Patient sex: M
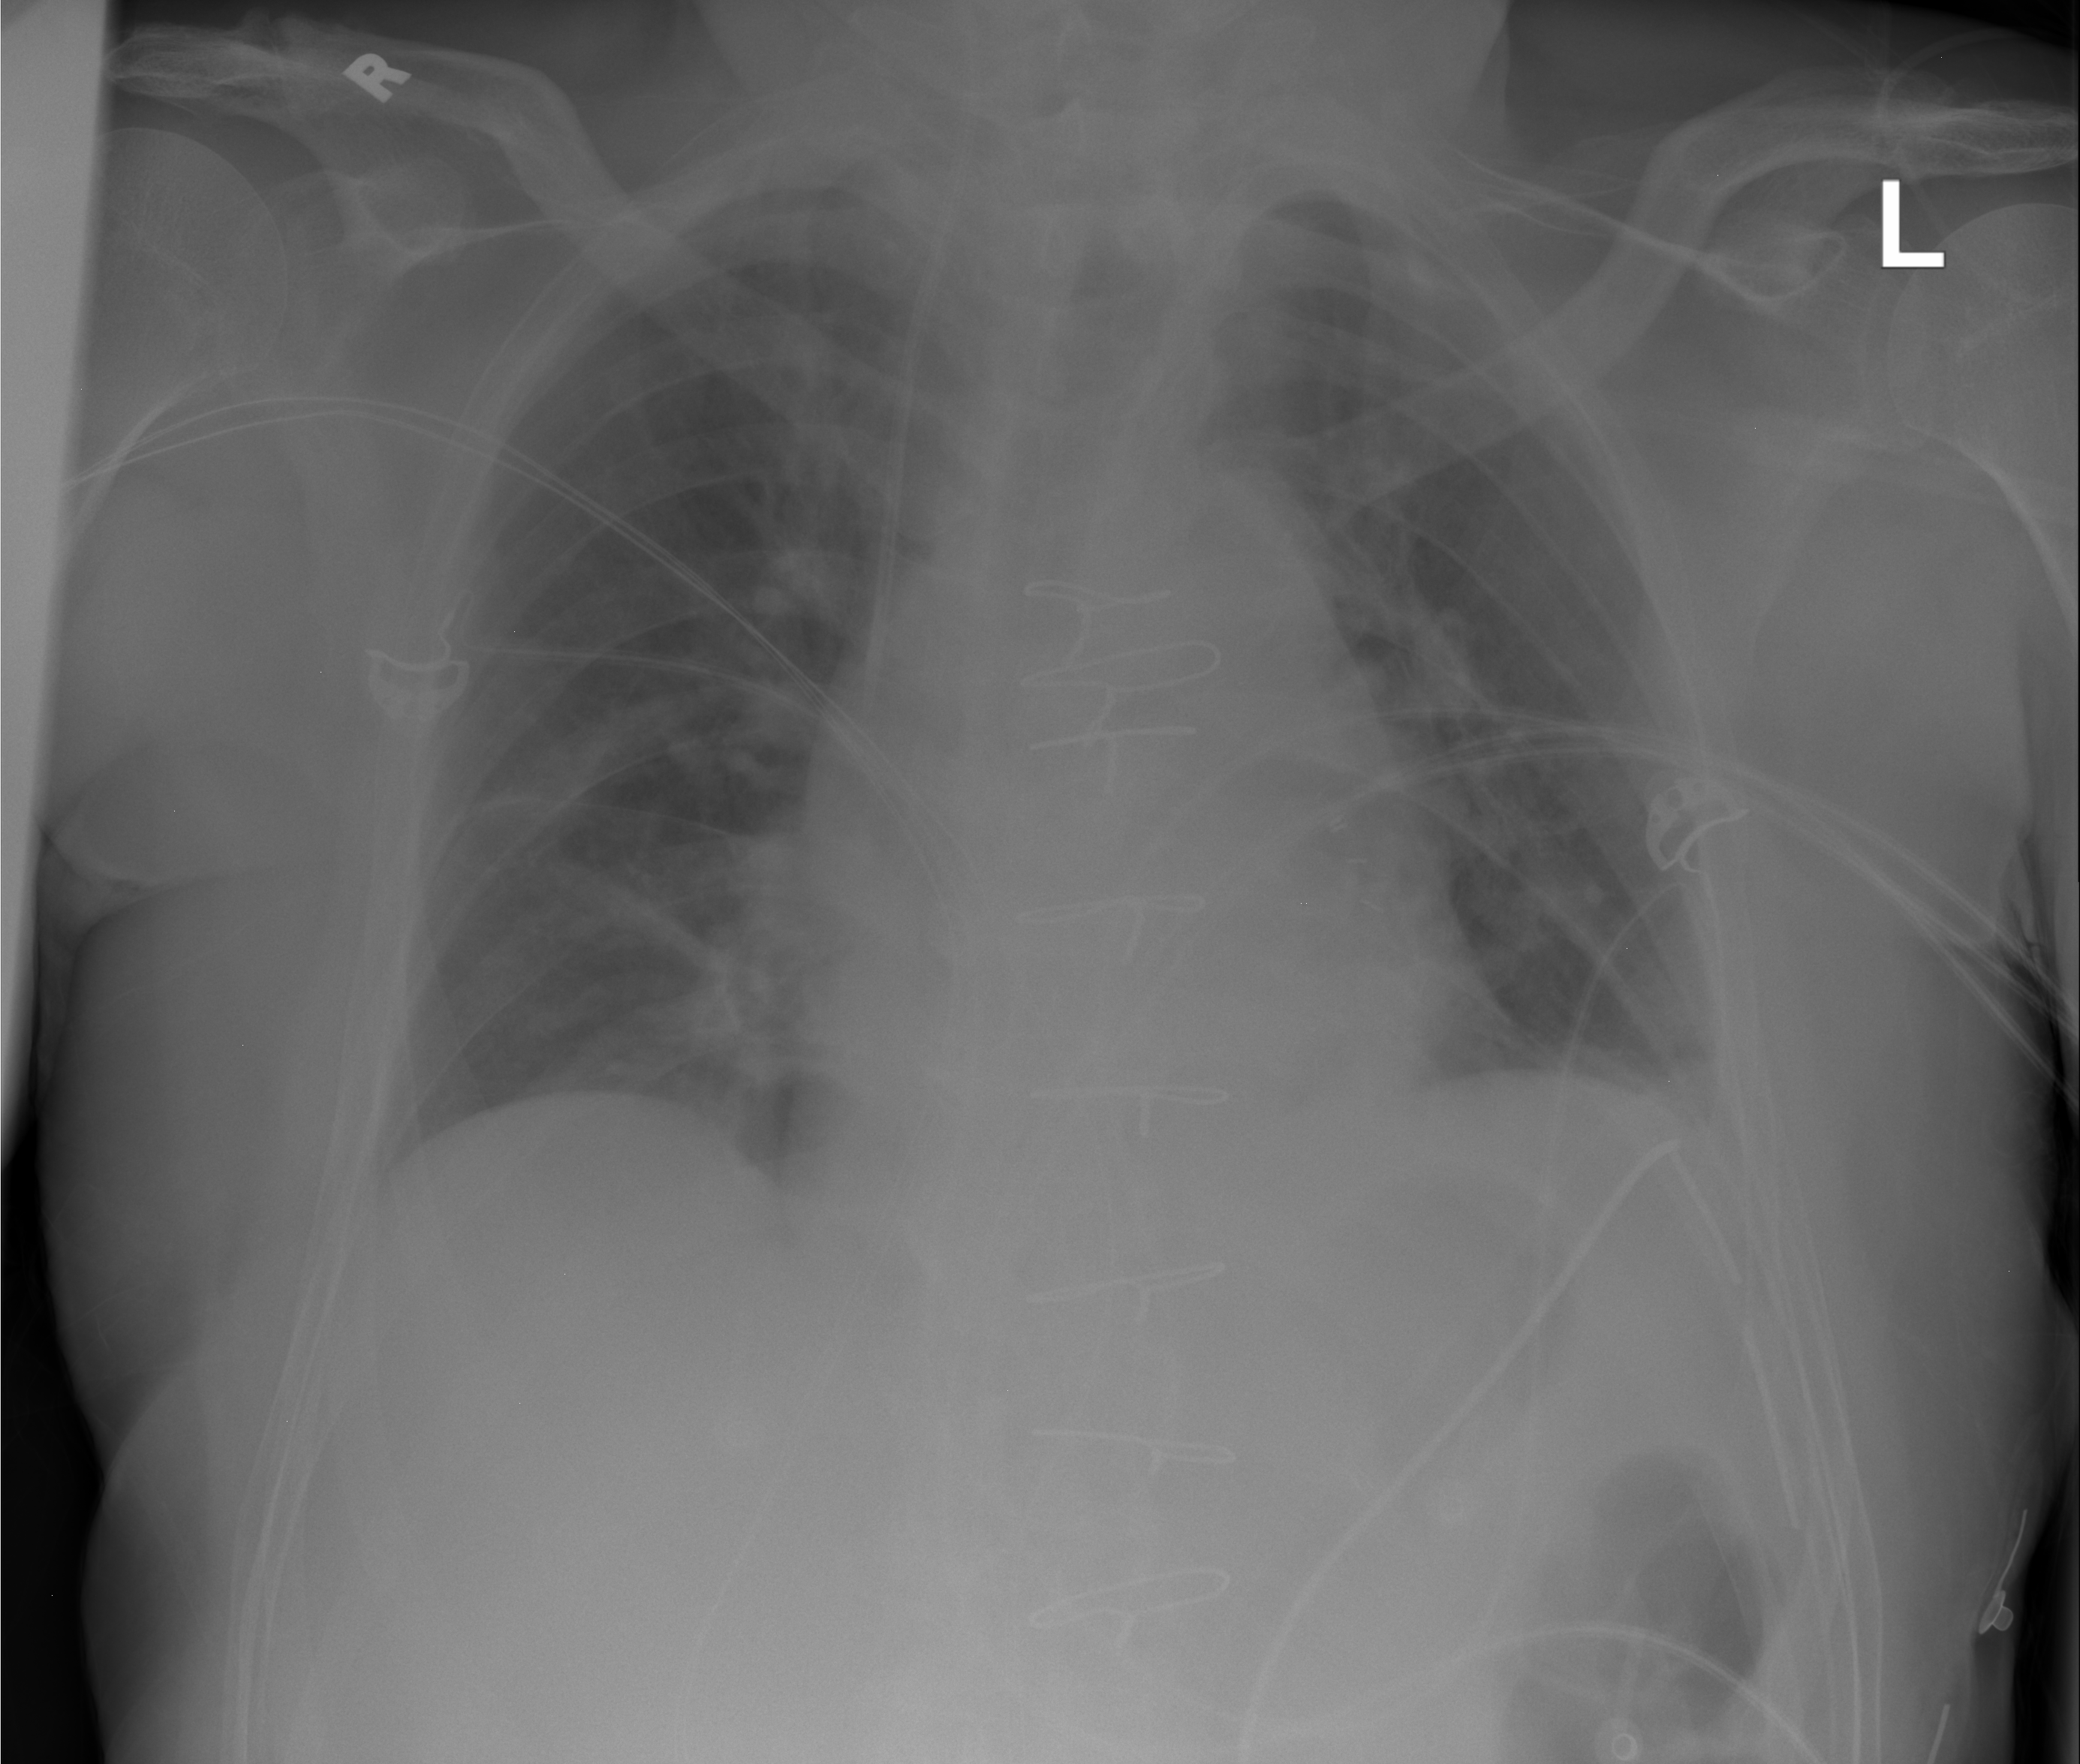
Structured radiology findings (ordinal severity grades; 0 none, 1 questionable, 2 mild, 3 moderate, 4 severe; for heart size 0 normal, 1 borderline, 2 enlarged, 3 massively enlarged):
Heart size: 0
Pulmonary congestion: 2
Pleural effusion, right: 1
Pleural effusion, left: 0
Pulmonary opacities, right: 2
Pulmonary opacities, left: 2
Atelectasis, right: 2
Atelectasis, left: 2